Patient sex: F
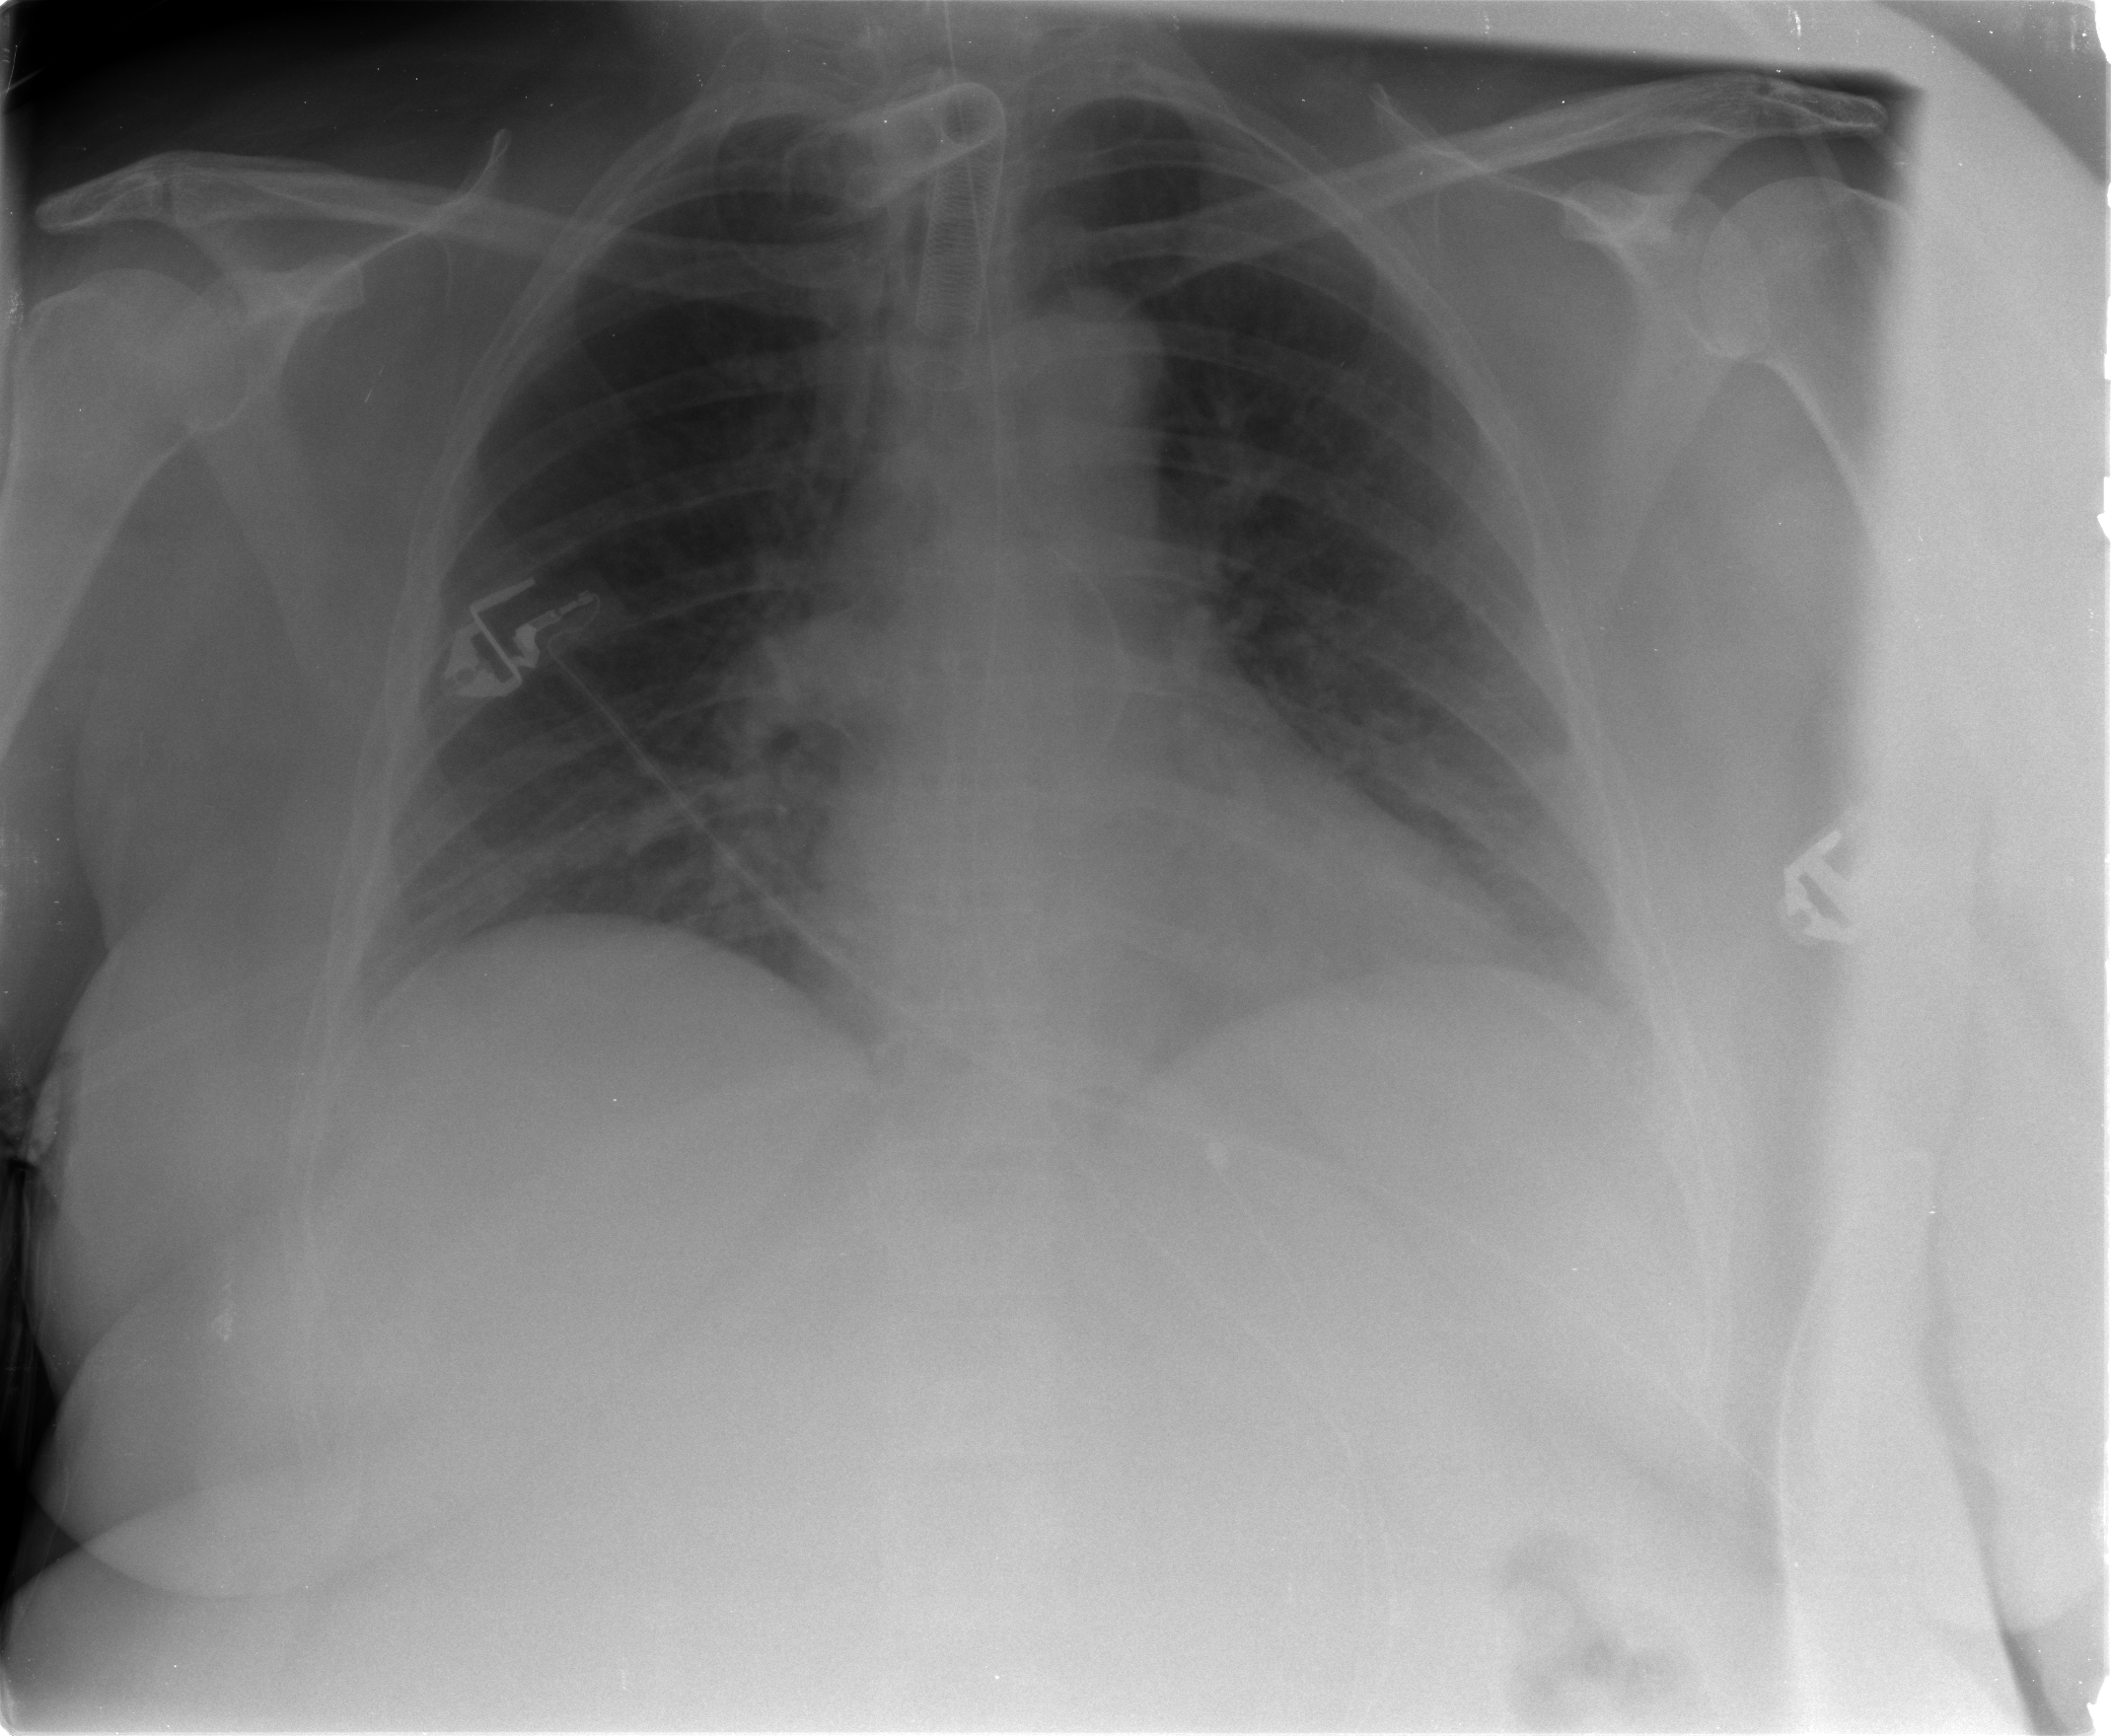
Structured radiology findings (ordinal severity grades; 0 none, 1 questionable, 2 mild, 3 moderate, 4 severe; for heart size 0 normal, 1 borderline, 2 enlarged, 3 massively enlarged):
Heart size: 0
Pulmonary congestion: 2
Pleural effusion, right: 1
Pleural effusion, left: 2
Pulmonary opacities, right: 0
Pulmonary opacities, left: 0
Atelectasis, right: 2
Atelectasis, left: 2